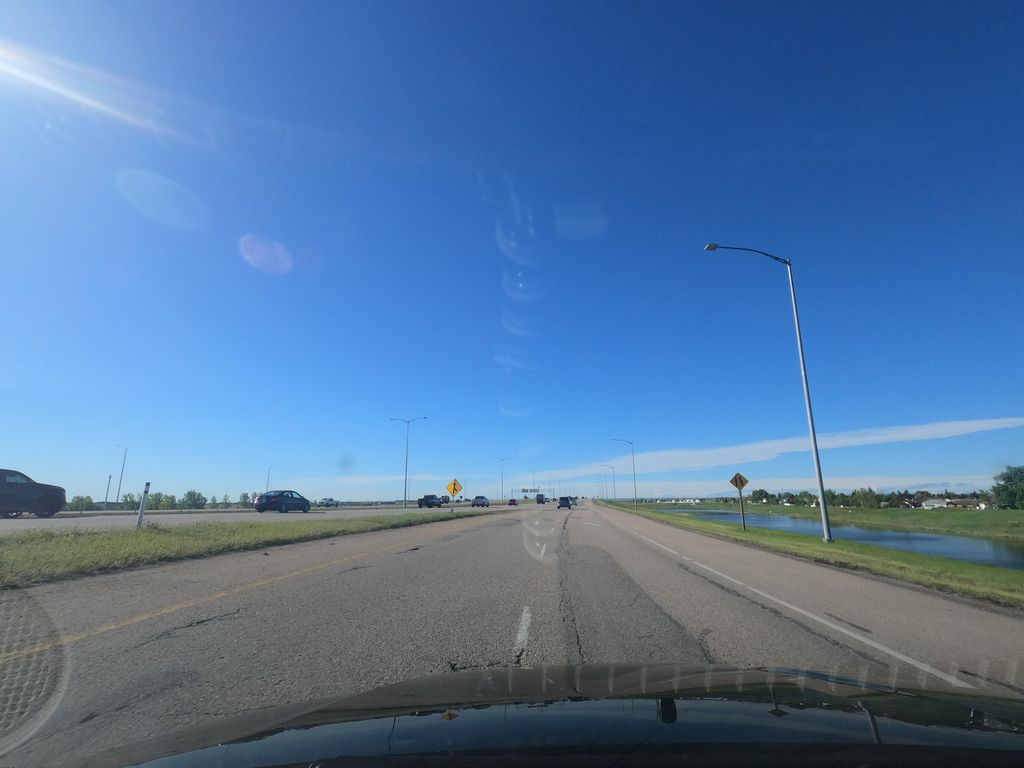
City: calgary